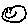
Label: smiley face